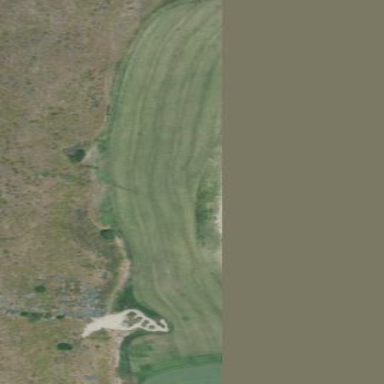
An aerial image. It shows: Area of rough grass used for golf.